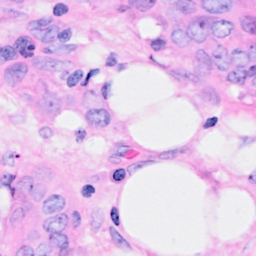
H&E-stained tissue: Breast